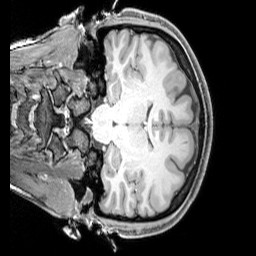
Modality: T1w
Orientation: coronal
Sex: female
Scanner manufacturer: siemens
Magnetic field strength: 3 T
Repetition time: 2.3 s
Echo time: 0.00226 s